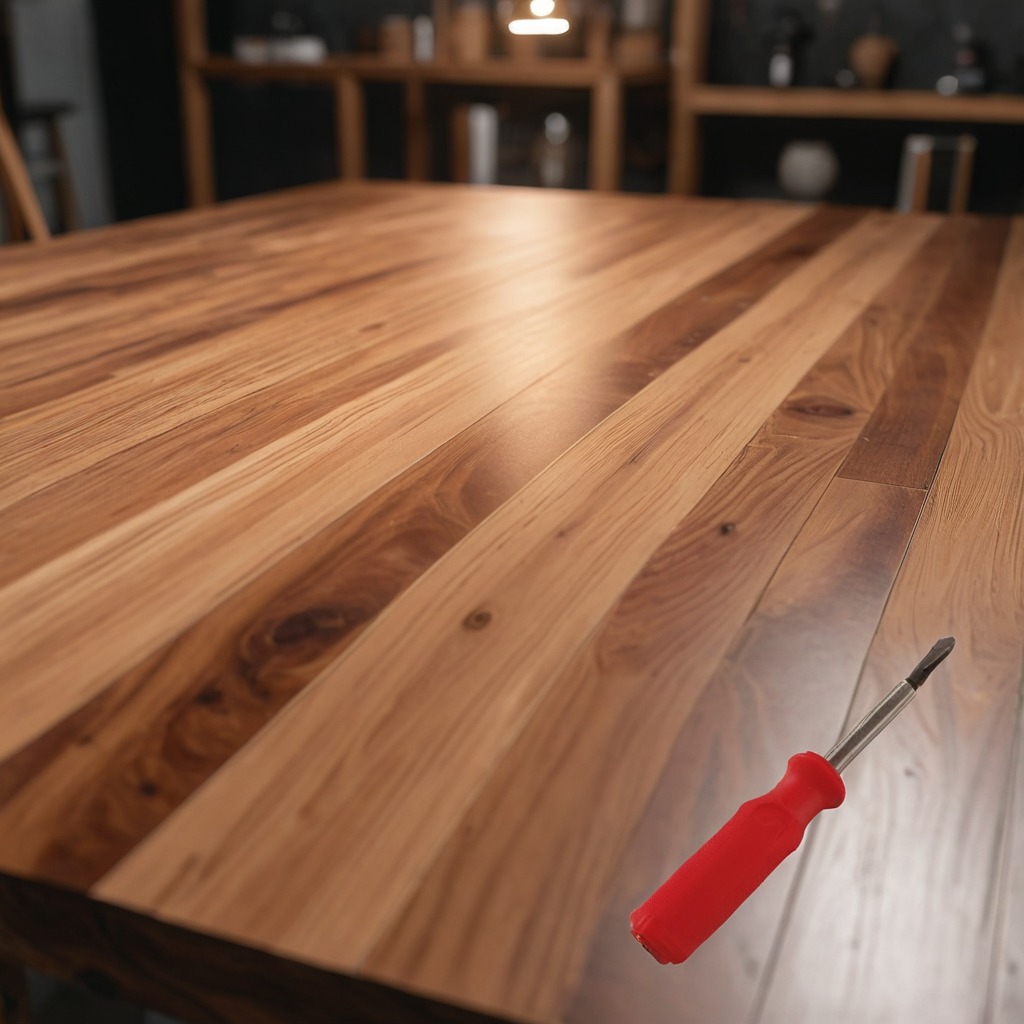
A screwdriver is lying on a wooden table in a carpentry studio.